Aerial crown-view tile of a tropical tree (Barro Colorado Island, Panama), acquired 20250818:
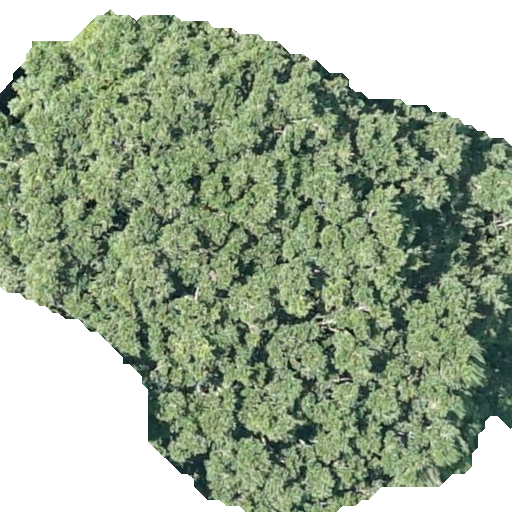
Species: Brosimum alicastrum
GBIF accepted scientific name: Brosimum alicastrum
Crown area: 297.069 m²